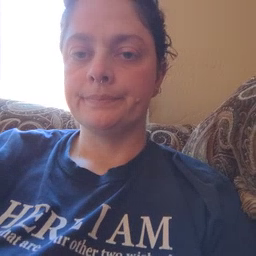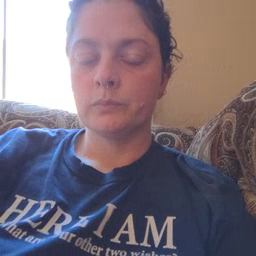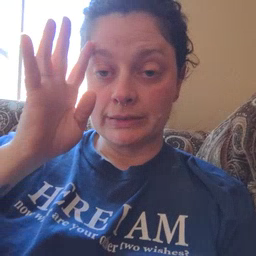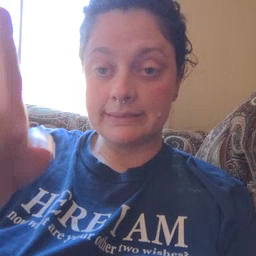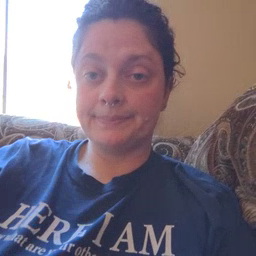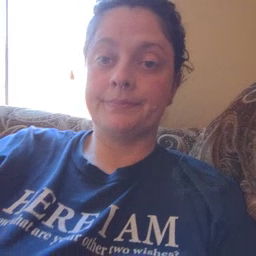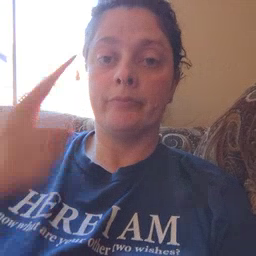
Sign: pretend